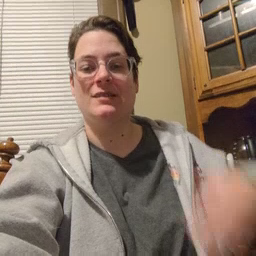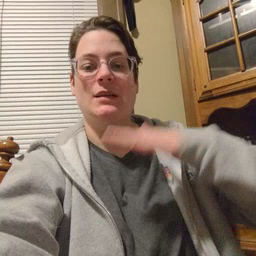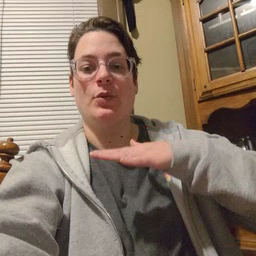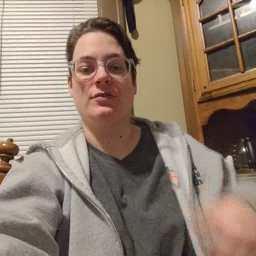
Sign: table